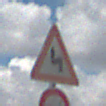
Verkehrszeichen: DoppelkurveZunaechstLinks
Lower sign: VerbotUeberholenEinspurigeFahrzeuge
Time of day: Midday
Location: Outdoor (Nature)
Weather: PartlyCloudy
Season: Autumn
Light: Natural